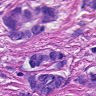
Metastatic tissue present: yes